Question: I would like to send an email on behalf of a user using Postman (Office 365). I have the email id and password of that account. After doing some research, I have found that I need to login, using a browser, to get the authorization code and then I can perform the next steps from Postman (getting the access token and using the Microsoft Graph Explorer) to send the email.
I would like to get the authorization code using Postman (not browser). I tried and got the following error (which is what should come the way I have requested the API)-

In short, I want to send email from Graph API using a REST client like Postman (right from authorization to sending email). Is this possible?
(I have already read these documents but did not help me get there-
<URL>
<URL>
<URL>
)
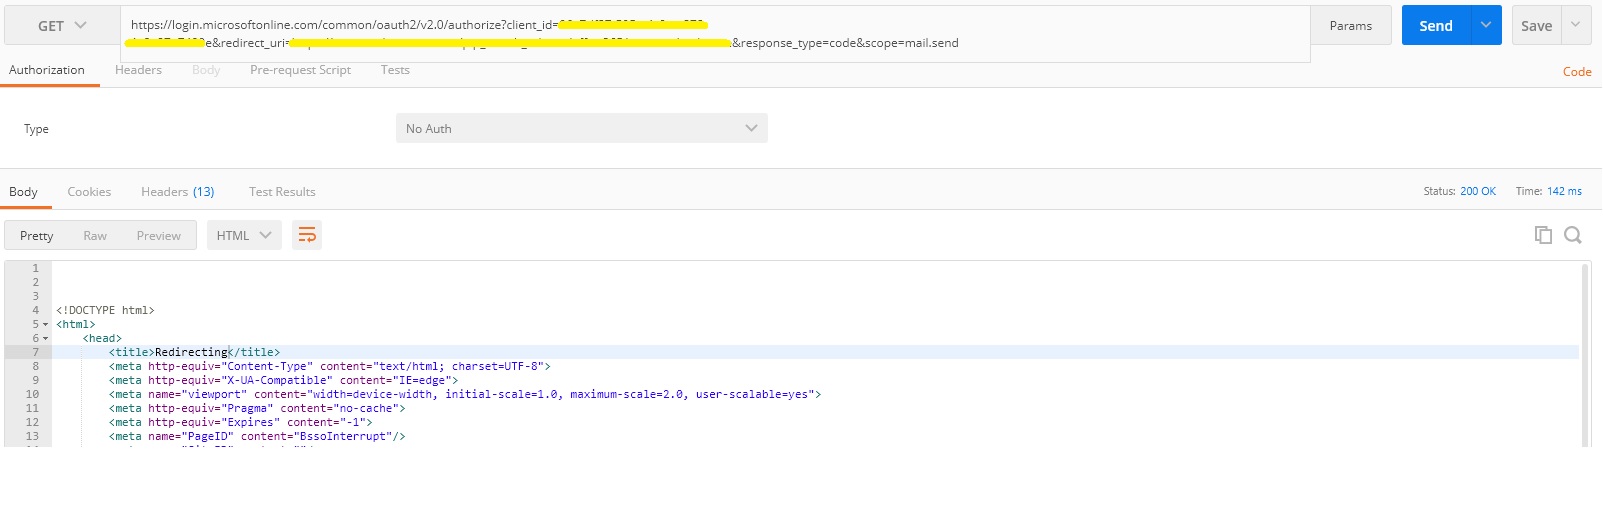
Answer: Yes, it is very possible, in fact, you can use all of the Microsoft Graph API from Postman or any other program which can make HTTP requests.
All you need to do is to get to use in your requests to the Graph API, and there at least 4 ways which allow you to do so without user interaction. But the process requires some preparation since you need to create an OAuth App in order to be able to use the Graph API.
Since I had to do the same myself and it wasn't easy to collect all the bits of information necessary, I've written a full guide on this subject including Postman examples:
<URL>
In large you need to do the following steps:
- - - - - - - -
All of those steps are explained in the article.